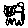
Label: cat